Current action and preconditions to check: trajectory_clear

Your task: For each precondition in the list above, predict whether it will hold at this action.

Consider the current scene as observed from the mobile robot's camera, and analyze the predicted future states of all dynamic agents (e.g., people, animals, vehicles, or any moving entities) within the NEXT SECOND.

IMPORTANT: Only answer "very likely" if you are absolutely certain—based on strong, clear evidence—that a dynamic agent will violate the precondition in the predicted future state. Do NOT answer "very likely" for unlikely, ambiguous, or low-probability risks.

Ask yourself for each precondition: Is there a high probability, with clear and convincing evidence, that the predicted future states of any dynamic agent will interfere with the predicted future state of the currently executing action within the NEXT SECOND, causing that precondition to fail?

Assess the risk level based on these predictions. Use "likely" or "very likely" if motions create a clear risk of interference.

Use "neutral" or "improbable" if agents are nearby but their predicted paths are clearly diverging or non-conflicting.

Failure Risk Categories: "very improbable", "improbable", "neutral", "likely", "very likely"

Answer Format: Output ONLY the probability_of_failure value from these categories: "very improbable", "improbable", "neutral", "likely", "very likely"

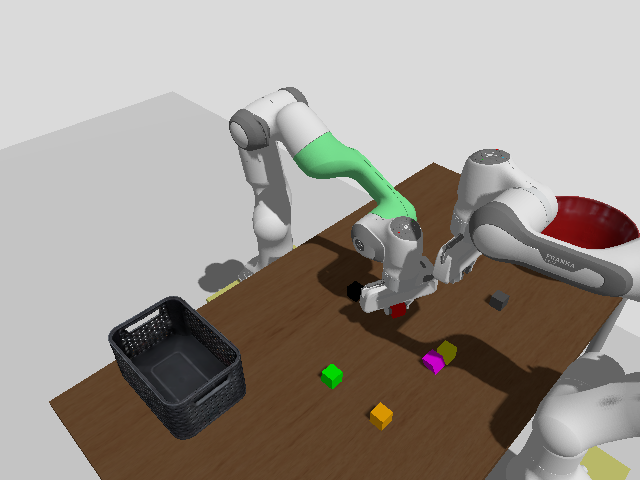

Answer: improbable